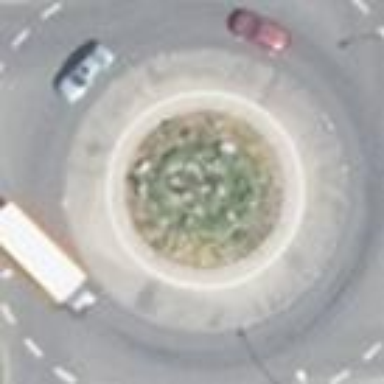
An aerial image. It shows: Tertiary road with asphalt surface leading to roundabout.